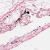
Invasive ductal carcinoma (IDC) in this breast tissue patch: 0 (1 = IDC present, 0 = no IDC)